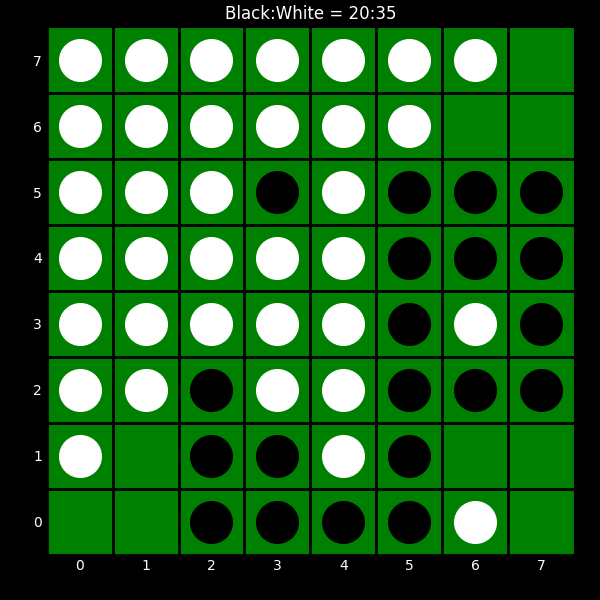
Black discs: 20
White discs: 35